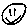
Label: smiley face